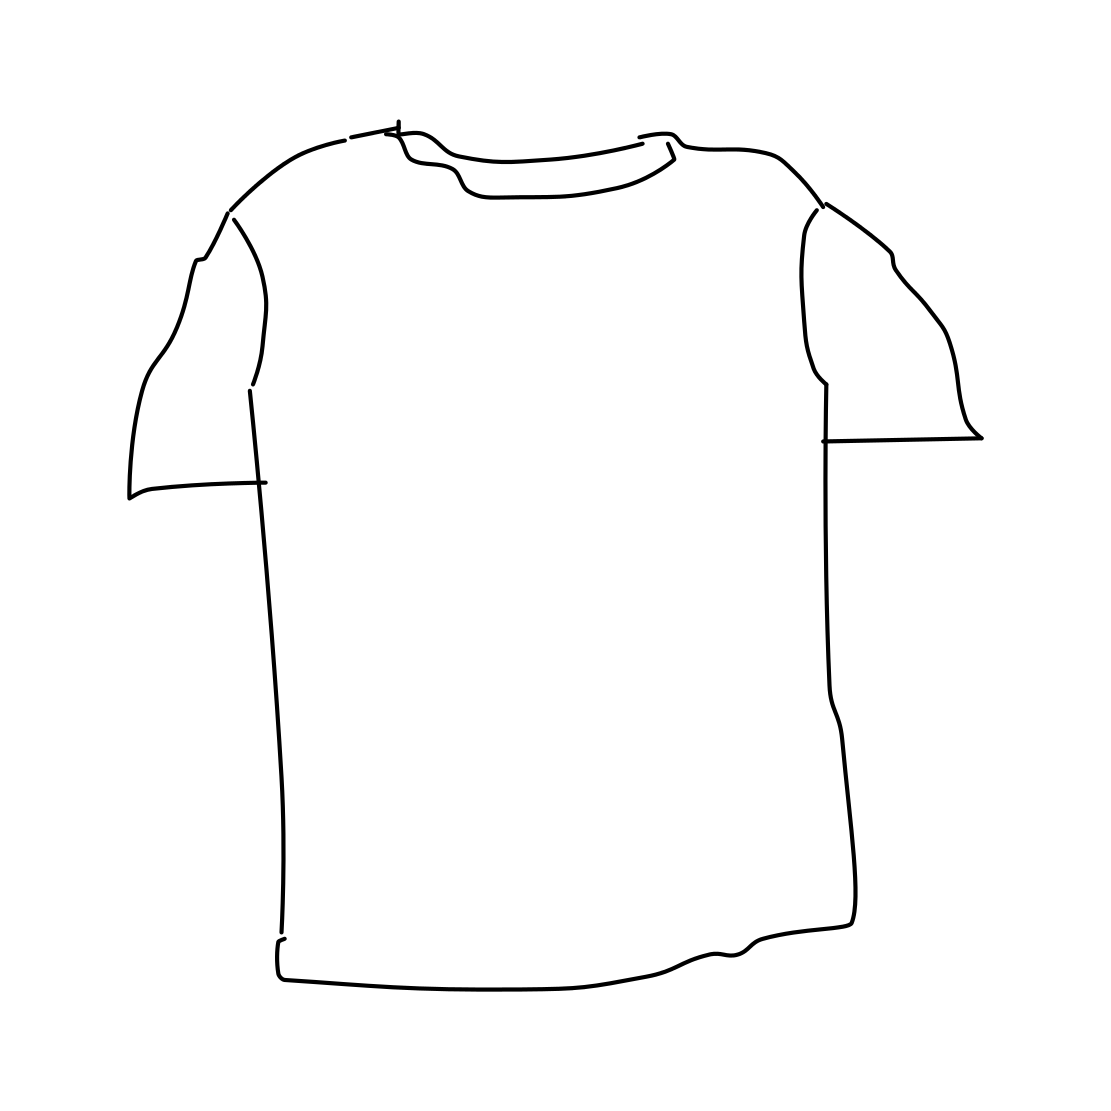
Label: t-shirt